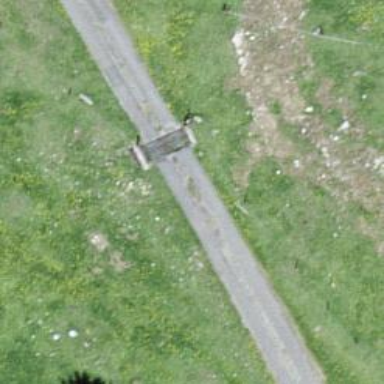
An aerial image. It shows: Cattle grid barrier.